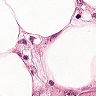
Metastatic tissue present: yes